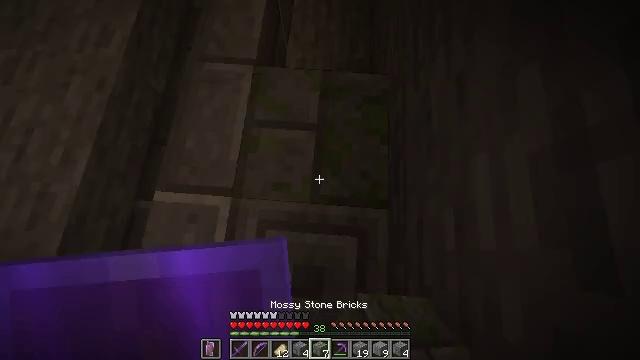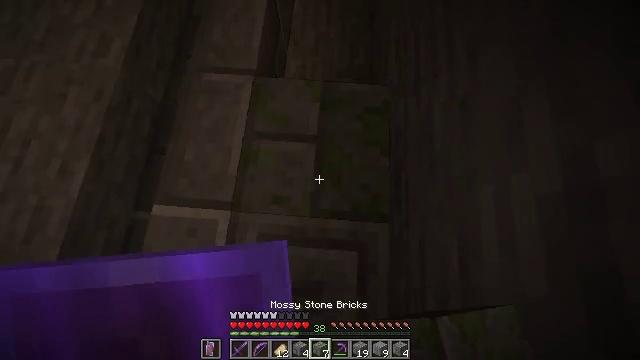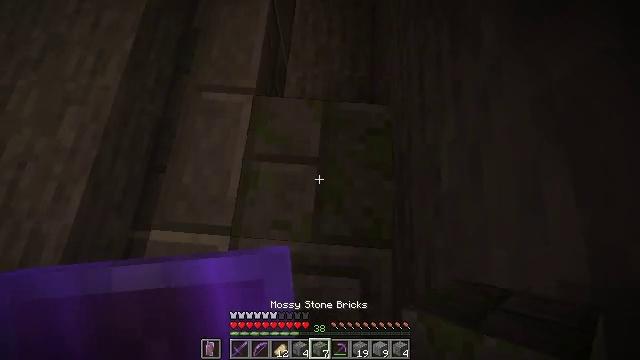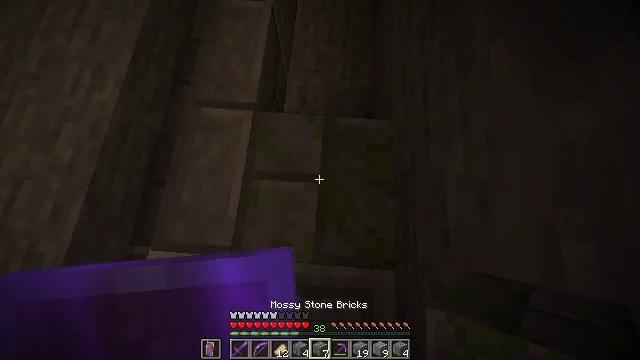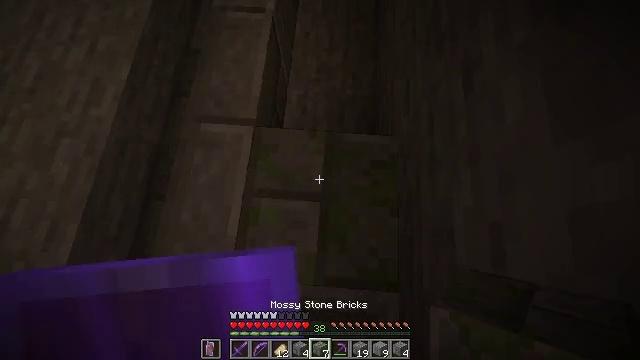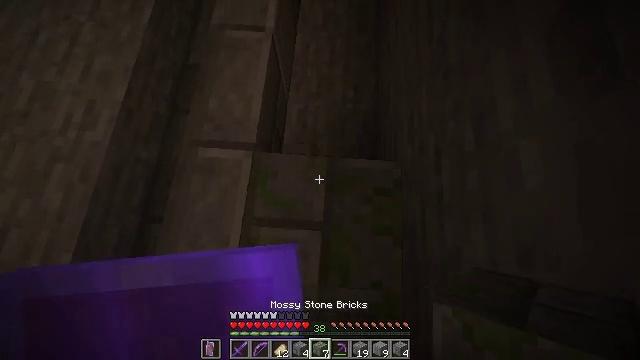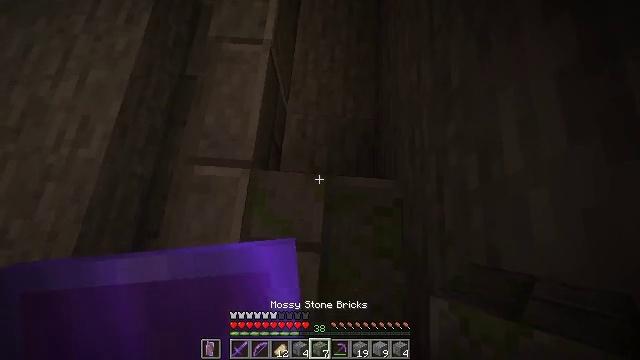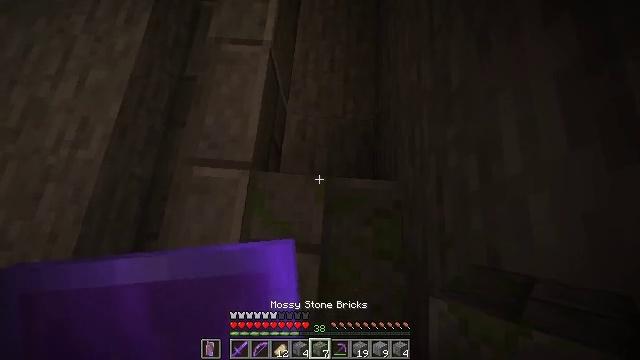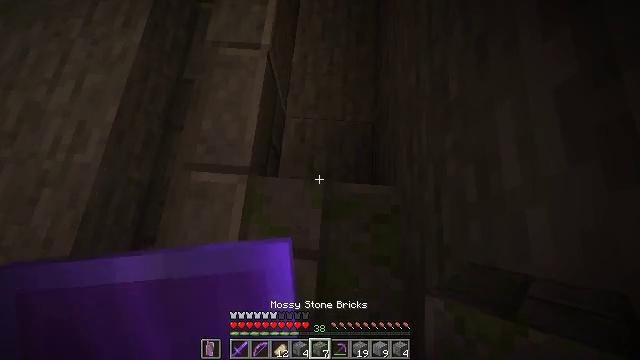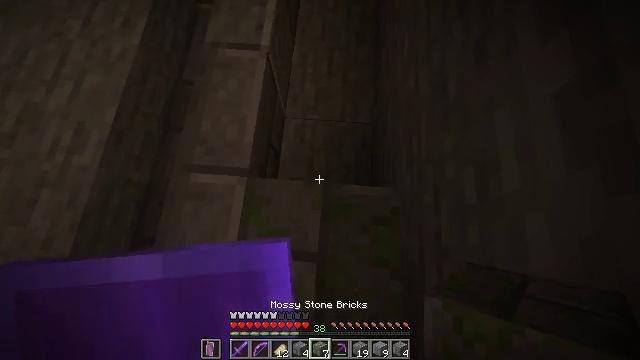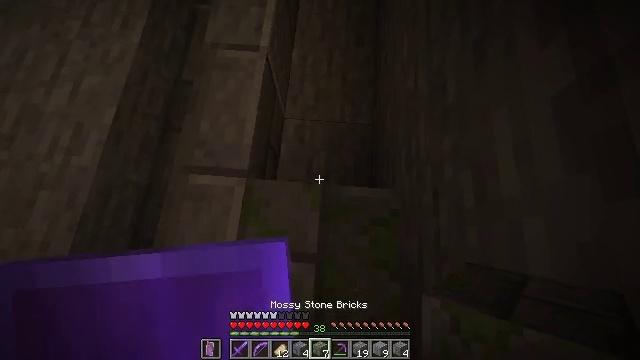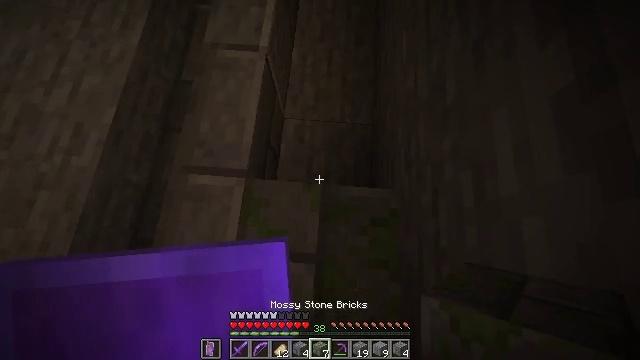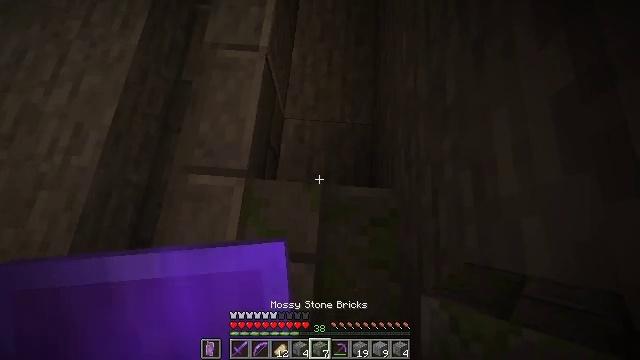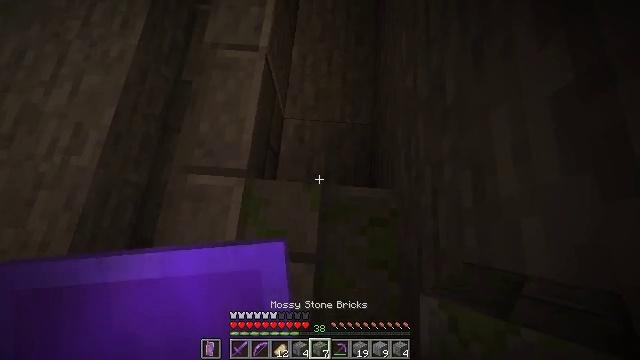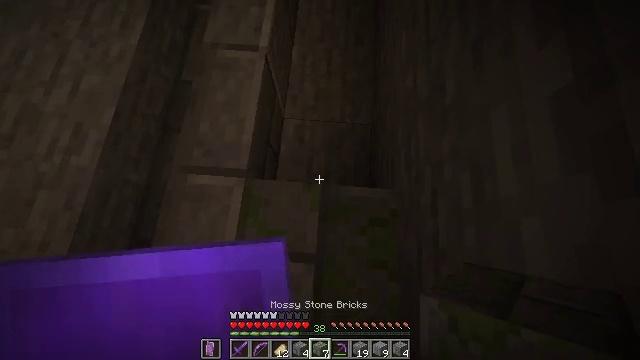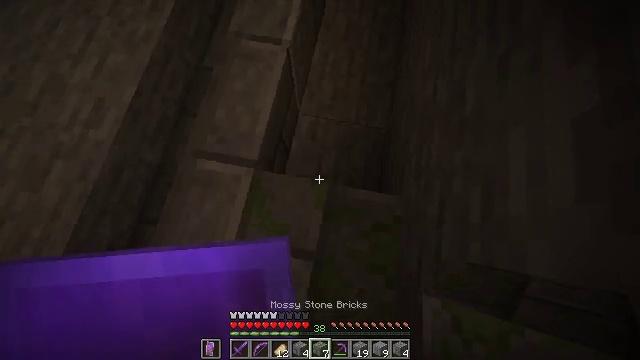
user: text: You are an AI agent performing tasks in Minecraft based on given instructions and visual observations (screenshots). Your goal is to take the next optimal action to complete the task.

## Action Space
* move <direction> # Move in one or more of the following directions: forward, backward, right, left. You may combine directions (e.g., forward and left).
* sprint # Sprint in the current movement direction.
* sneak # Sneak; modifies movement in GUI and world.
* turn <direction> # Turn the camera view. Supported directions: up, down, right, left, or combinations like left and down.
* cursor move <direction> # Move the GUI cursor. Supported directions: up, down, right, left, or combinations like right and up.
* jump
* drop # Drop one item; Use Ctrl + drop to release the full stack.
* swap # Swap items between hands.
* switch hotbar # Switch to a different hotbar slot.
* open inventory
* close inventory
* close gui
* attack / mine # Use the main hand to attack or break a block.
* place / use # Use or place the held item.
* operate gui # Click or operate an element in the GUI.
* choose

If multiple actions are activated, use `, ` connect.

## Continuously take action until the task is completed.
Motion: motion action
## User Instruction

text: Mine mossy stone bricks.
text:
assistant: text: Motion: move forward
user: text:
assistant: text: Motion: move forward
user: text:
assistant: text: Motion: move forward
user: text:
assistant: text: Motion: move forward
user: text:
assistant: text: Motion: no_op
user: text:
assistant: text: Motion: no_op
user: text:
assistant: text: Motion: no_op
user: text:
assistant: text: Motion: no_op
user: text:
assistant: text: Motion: no_op
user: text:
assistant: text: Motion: no_op
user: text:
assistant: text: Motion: no_op
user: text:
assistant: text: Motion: no_op
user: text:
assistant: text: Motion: no_op
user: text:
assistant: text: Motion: no_op
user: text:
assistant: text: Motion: turn left
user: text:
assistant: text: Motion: turn left and up
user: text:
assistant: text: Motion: turn left and up
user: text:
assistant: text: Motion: turn left
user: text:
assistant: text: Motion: turn left and down
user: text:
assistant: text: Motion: no_op
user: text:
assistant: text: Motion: no_op
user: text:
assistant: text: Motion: no_op
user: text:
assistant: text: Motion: no_op
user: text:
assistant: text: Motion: no_op
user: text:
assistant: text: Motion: no_op
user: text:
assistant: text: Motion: no_op
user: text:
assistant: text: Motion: turn right and up
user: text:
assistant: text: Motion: turn right and up
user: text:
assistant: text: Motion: no_op
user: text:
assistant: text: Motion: no_op